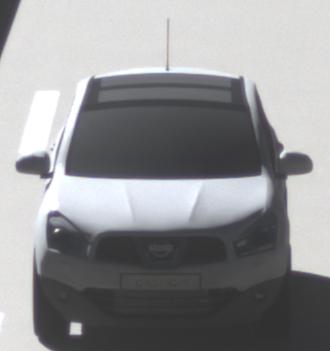
Make: Nissan
Model: Qashqai 1.6
Detailed model: Qashqai (J10)
Model produced from: 2010/03
Model produced until: 2010/08
Doors: 5
Color: white
Road condition: dry road
Daytime: morning or afternoon
Contrast: high contrast